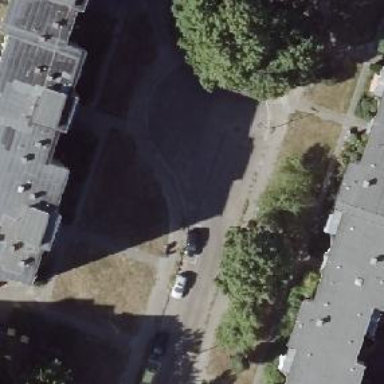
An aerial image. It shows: Residential road with concrete plates surface.